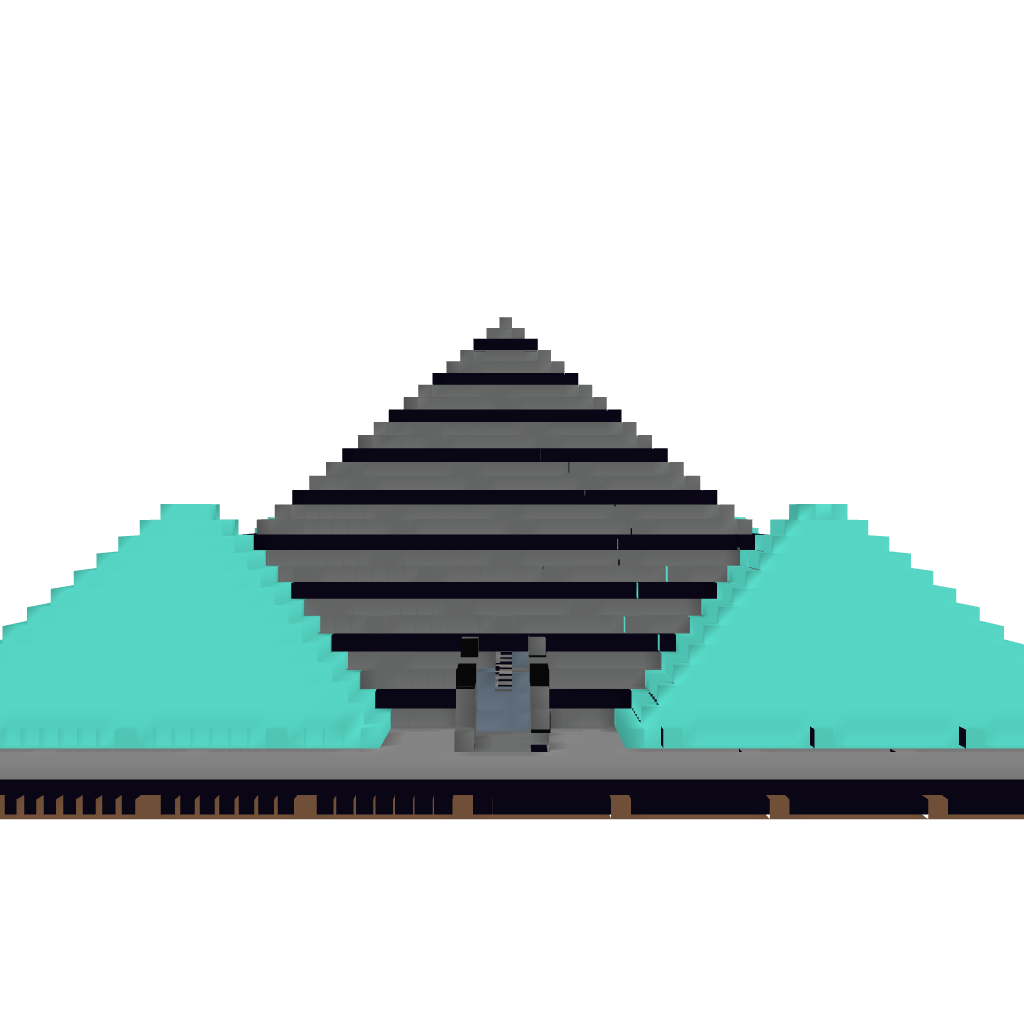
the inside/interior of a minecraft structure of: Pyramid Spawn